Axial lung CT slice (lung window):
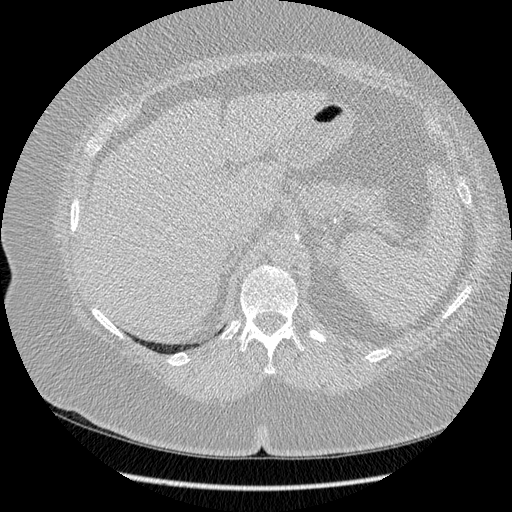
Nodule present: no